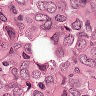
Metastatic tissue present: yes